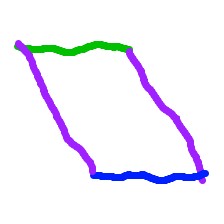
Shape: parallelogram